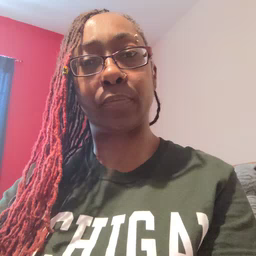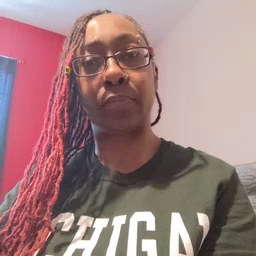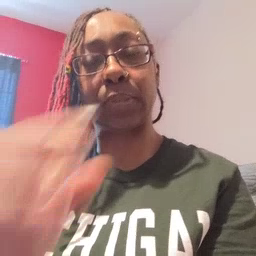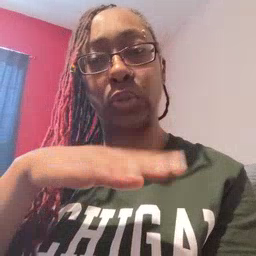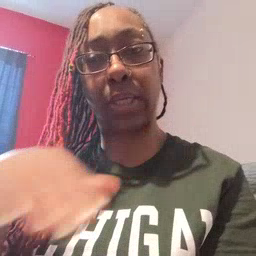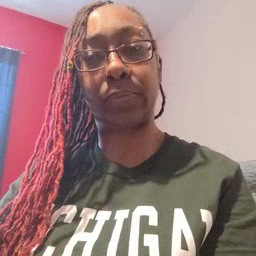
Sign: child